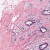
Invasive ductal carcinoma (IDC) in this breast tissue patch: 1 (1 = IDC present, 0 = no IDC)